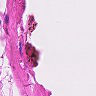
Metastatic tissue present: no